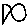
Label: fish